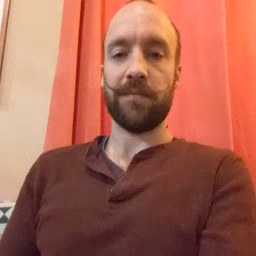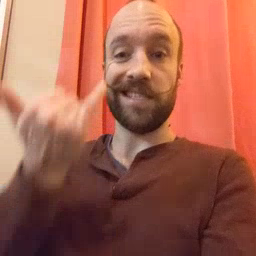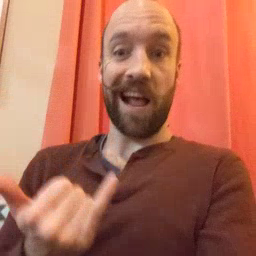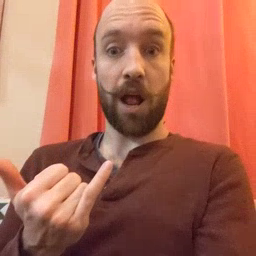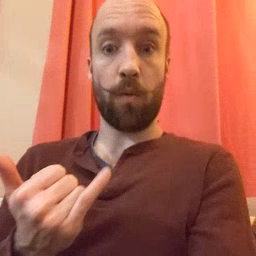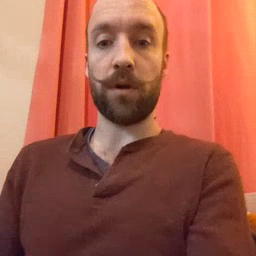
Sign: now